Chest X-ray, PA view. Patient: 34 years old, sex M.
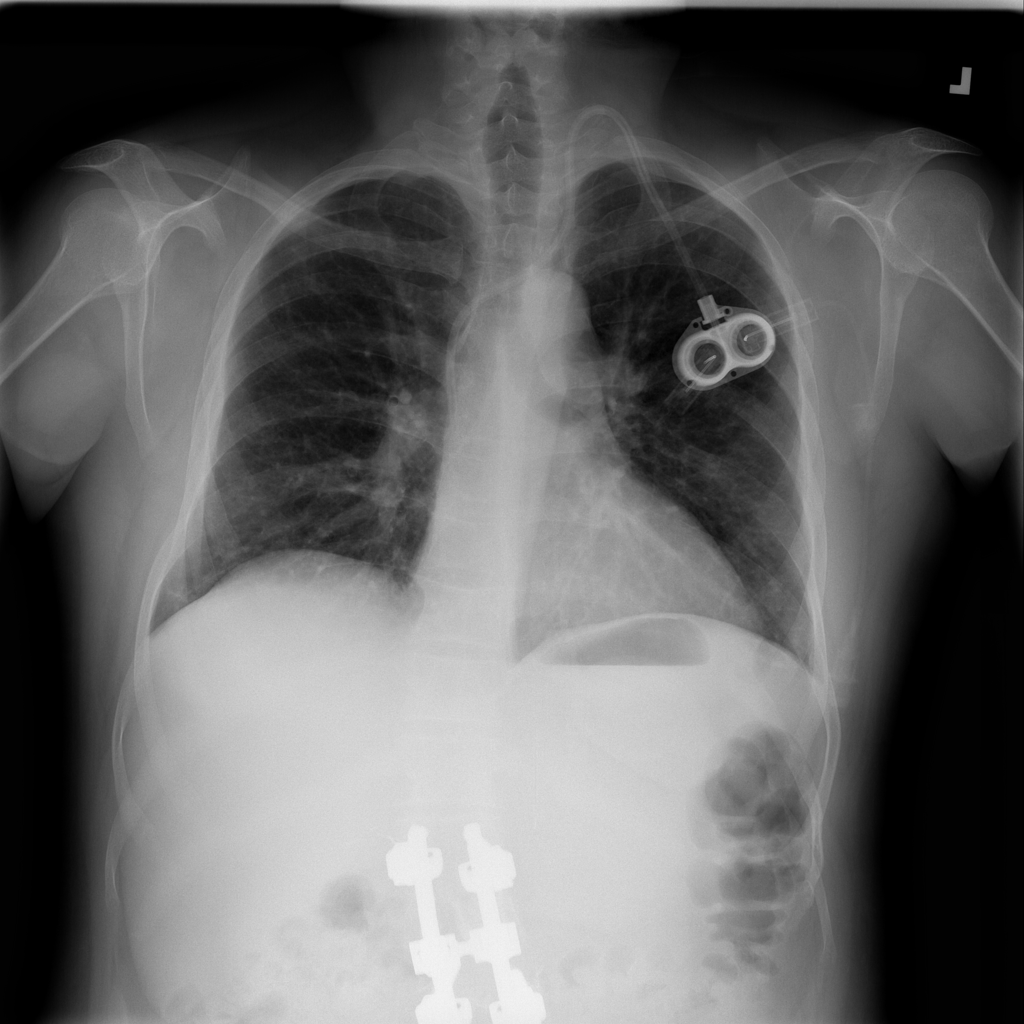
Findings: No Finding